Question: Wanted to see if anyone has any advice or further reading for diagnosing the Heroku Error R14 (Memory quota exceeded) errors I'm getting from my web dynos in my django app's heroku logs.
An example log is:
'''
heroku[web.1]: source=web.1 dyno=heroku.<PHONE>.deec8406-c082-445d-a047-d0026849fd5e sample#load_avg_1m=0.01 sample#load_avg_5m=0.03 sample#load_avg_15m=0.04
heroku[web.1]: source=web.1 dyno=heroku.<PHONE>.deec8406-c082-445d-a047-d0026849fd5e sample#memory_total=512.06MB sample#memory_rss=511.84MB sample#memory_cache=0.00MB sample#memory_swap=0.22MB sample#memory_pgpgin=380186624pages sample#memory_pgpgout=364599pages
heroku[web.1]: Process running mem=512M(100.0%)
heroku[web.1]: Error R14 (Memory quota exceeded)
'''
Some background information, observations and things I've tried:
1. Most of the memory is being consumed by memory_rss (a google search for heroku "memory_rss" doesn't turn up much)
2. Scaling or unscaling the # of web dynos has no effect, each new web dyno soon hits 512M (100%). It always stops at 100% though and doesn't go higher. Restarting dynos only alleviates the issue for 10-15 mins.
3. This issue is only effecting web dynos. I have one celery scheduler and one celery worker dyno running fine. celery.1 memory total is hovering right around 100MB.
4. Here's my instance dash from New Relic:

We also ran the exact same code on a different Heroku instance (staging server), and memory never went above 160MB, so it seems to be server-specific (at least to some extent).
Any advice on where I should look next? What other information can I provide that would be helpful? thanks
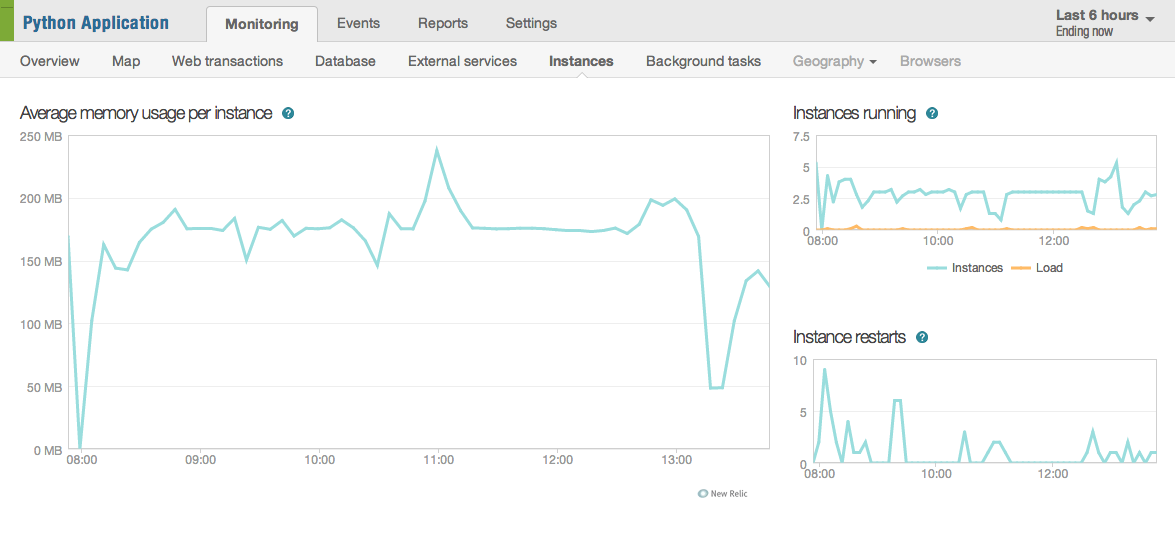
Answer: Slightly ridiculous but traced the issue to django-avatar the app is using for user profile avatars. Almost 50% of response time for any page in the app was spent in {% block header %} of the template, which didn't make sense, and turned out to be the { avatar } tag.
AVATAR_STORAGE_DIR wasn't properly configured for S3 in settings.py